Question: I am making a login page for my Django app. At the moment, if I enter the wrong username or password the following error message shows up:
.
Is there a way that I could customise this message to get rid of the "___all____" and the bullet points? Perhaps just saying "Please enter a correct username and password. Note that both fields may be case-sensitive."?
A simplified version of my code is below:
views.py:
'''
from django.contrib.auth import authenticate,login,logout
'''
html:
'''
<div class="form_container">
<form class="log_in_form" action="{% url 'inventory_management_app:login' %}" method="post">
<p>
{% csrf_token %}
{{ form.username }}
</p>
<br><br>
<p>
{{ form.password }}
<br>
{{ form.errors }}
</p>
<p>
<br><br>
<input id="search-button" class="btn btn-dark" type="submit" value="Login">
</form>
</p>
</div>
'''
forms.py:
'''
from django import forms
from django.contrib.auth.forms import AuthenticationForm
from django.forms.widgets import PasswordInput, TextInput
class CustomAuthForm(AuthenticationForm):
username = forms.CharField(widget=TextInput(attrs={'class':'validate','placeholder': 'Email'}))
password = forms.CharField(widget=PasswordInput(attrs={'placeholder':'Password'}))
'''
urls.py
'''
url(r'^login/$', auth_views.login, name='login', kwargs={"authentication_form":CustomAuthForm}),
'''
EDIT: Following marxin's answer allowed me to create a custom message. However, my message was still displaying as a bullet point, a screenshot is below:
<URL>
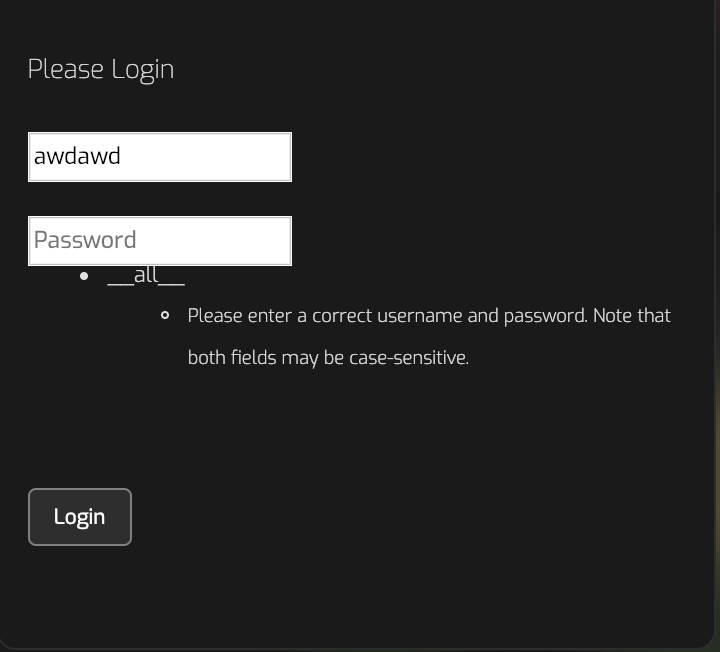
Answer: After implementing marxins answer, I was still getting difficulties removing the bullet points from my custom message. I found that by just changing my template to include the following code, I could customise my error message without altering anything in my forms.py. The rest of my code is identical to the code given in the question but I have added this:
'''
{% if form.errors %}
<p>my custom error message</p>
{% endif %}
'''
So now my HTML looks like this:
'''
<form class="log_in_form" action="{% url 'inventory_management_app:login' %}" method="post">
<p>
{% csrf_token %}
{{ form.username }}
</p>
<br>
<p>
{{ form.password }}
<br>
<p>
</p>
<br>
{% if form.errors %}
<p>username or password not correct</p>
{% endif %}
</p>
<p>
<br><br>
<input id="search-button" class="btn btn-dark" type="submit" value="Login">
</form>
'''